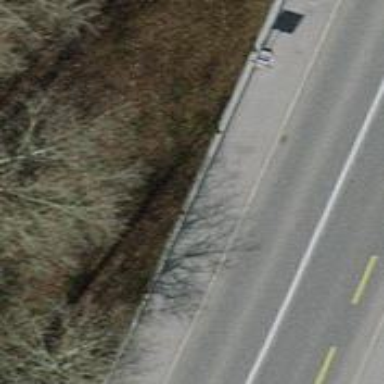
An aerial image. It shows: Sidewalk path on asphalt road that includes bridge.